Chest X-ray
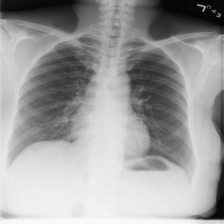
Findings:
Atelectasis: negative
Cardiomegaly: negative
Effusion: negative
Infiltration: negative
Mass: negative
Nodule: negative
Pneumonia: negative
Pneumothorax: negative
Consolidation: negative
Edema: negative
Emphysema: negative
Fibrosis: negative
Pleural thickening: negative
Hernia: negative